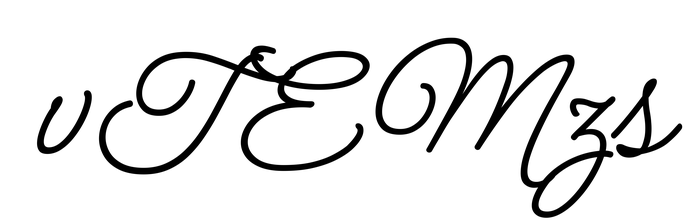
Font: MeowScript-Regular